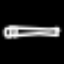
Label: pencil